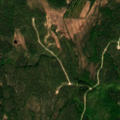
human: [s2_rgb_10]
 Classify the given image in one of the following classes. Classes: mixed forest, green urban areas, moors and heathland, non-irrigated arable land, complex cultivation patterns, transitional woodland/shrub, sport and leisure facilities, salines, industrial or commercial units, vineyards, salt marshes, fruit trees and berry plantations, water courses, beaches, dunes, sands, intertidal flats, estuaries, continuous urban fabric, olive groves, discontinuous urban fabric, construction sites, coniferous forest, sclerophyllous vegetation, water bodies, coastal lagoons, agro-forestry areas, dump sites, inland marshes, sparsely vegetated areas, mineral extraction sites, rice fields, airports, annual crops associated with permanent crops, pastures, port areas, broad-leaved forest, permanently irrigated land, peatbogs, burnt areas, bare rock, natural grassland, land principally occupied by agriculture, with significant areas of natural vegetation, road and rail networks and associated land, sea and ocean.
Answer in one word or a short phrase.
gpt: coniferous forest, mixed forest, transitional woodland/shrub